Question: I want to have grid-like appearance of 'RichTextBox' - one paragraph is light-grey, then white, and so on... This code:
'''
Paragraph pargrph = new Paragraph();
pargrph.Background = Brushes.LightGray;
this.richTextBox.Document.Blocks.Add(pargrph);
'''
greys only the text height, not entire line height:

How to color whole line with grey ?
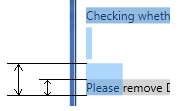
Answer: I think you need to change margin and / or padding:
'''
pargrph.Margin = new Thickness(0);
pargrph.Padding = new Thickness(0);
'''
Please also see this <URL> article.